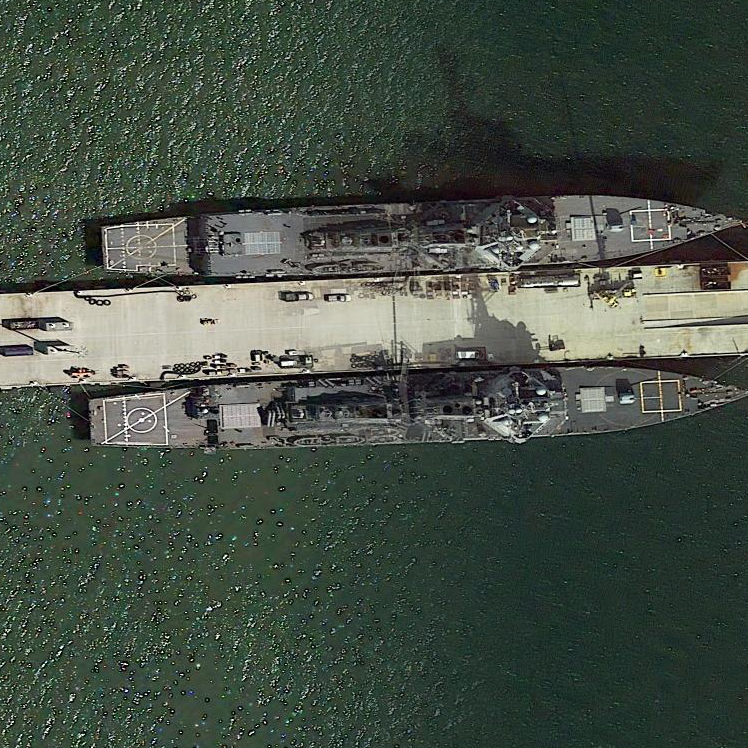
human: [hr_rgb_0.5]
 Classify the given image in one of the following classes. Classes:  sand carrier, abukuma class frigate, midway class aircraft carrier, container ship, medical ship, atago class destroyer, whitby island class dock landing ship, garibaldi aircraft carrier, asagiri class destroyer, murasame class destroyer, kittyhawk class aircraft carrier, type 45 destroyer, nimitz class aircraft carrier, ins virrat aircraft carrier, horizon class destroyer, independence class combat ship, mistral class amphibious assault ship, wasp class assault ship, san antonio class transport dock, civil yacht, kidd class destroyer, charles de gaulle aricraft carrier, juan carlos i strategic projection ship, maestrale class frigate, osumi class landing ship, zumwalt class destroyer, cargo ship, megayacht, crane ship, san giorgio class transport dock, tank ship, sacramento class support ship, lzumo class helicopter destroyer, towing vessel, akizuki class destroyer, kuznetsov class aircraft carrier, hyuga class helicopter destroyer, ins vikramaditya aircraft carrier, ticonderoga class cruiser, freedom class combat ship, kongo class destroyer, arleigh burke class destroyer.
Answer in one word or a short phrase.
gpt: Arleigh Burke class destroyer